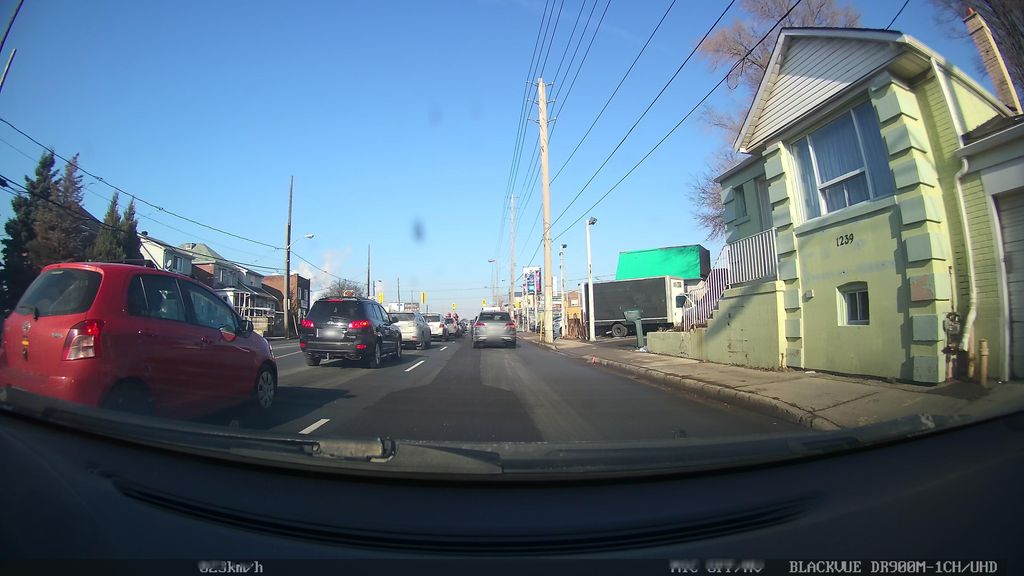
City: toronto